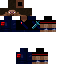
A male human skin with medium skin, wearing brown long hair dressed in a blue hoodie and black pants, featuring a closed mouth.